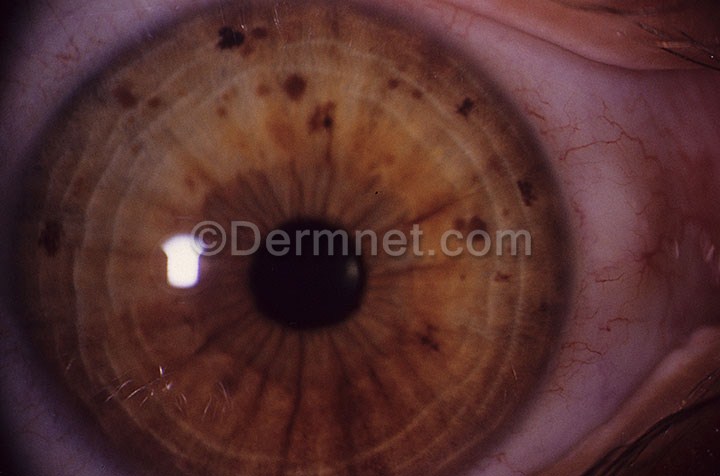
Disease: Systemic Disease